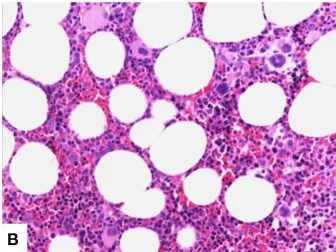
Characteristic pictures of the bone marrow biopsy. (C) Aggregates of immature myeloid precursors in the intertrabecular region (myeloperoxidase stain).
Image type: pathology (giemsa)